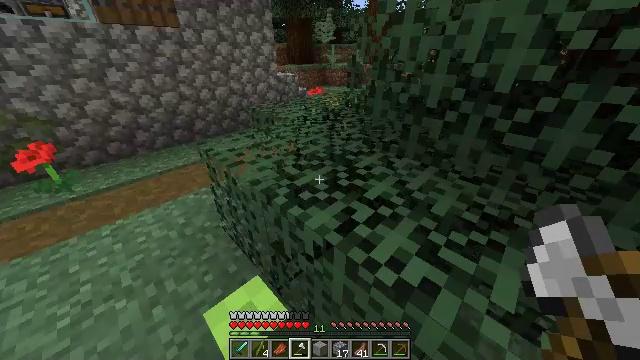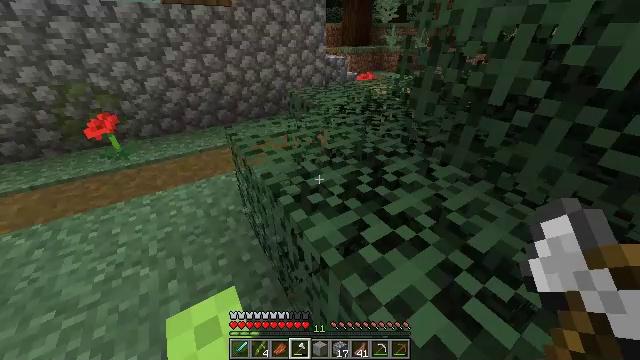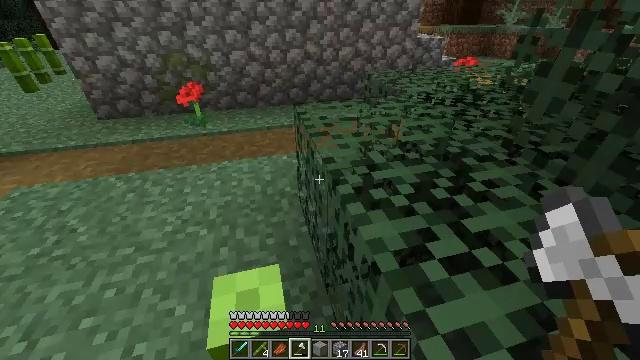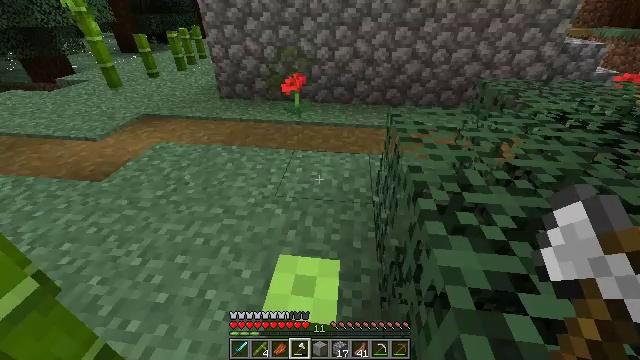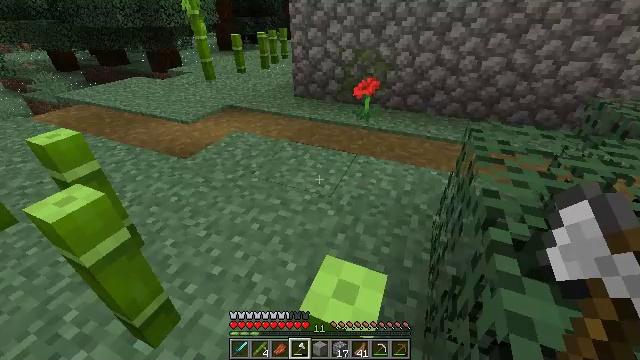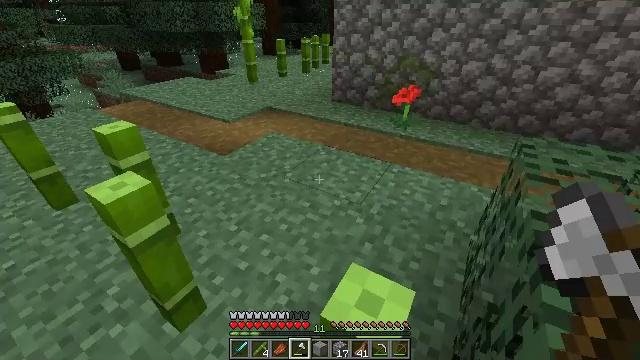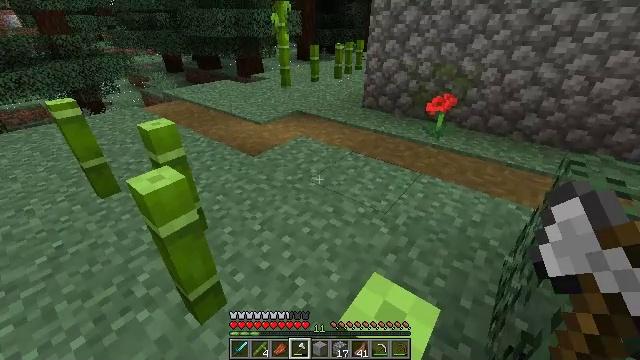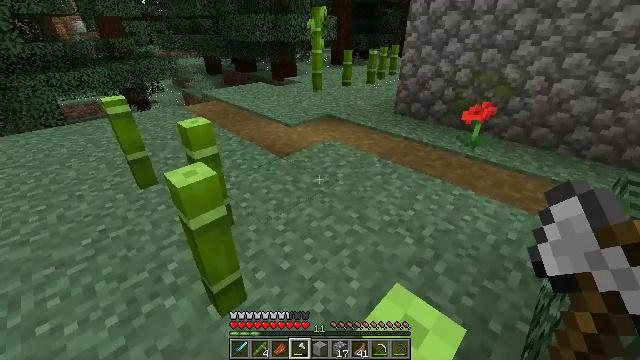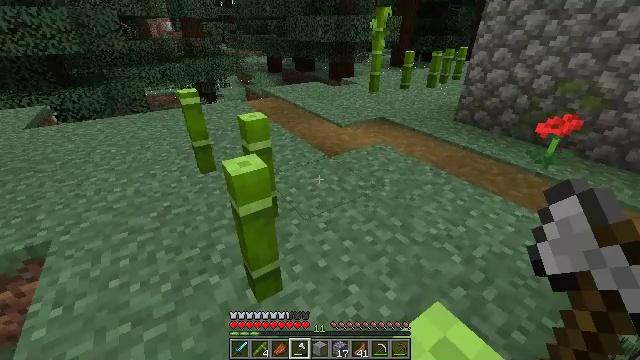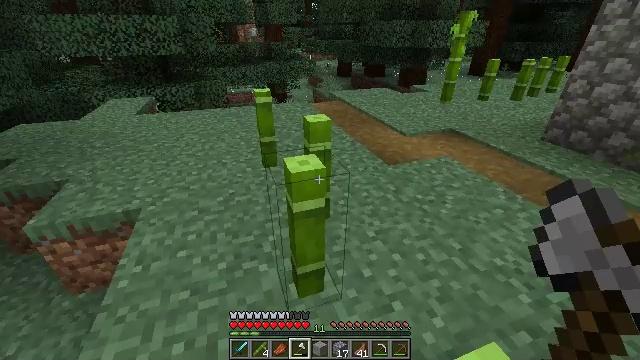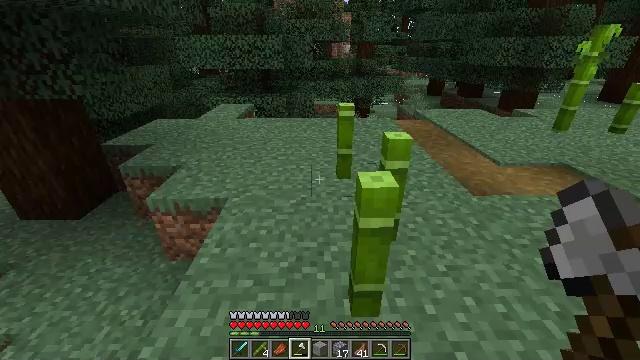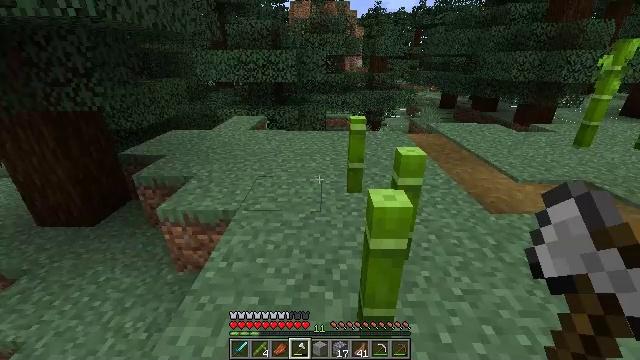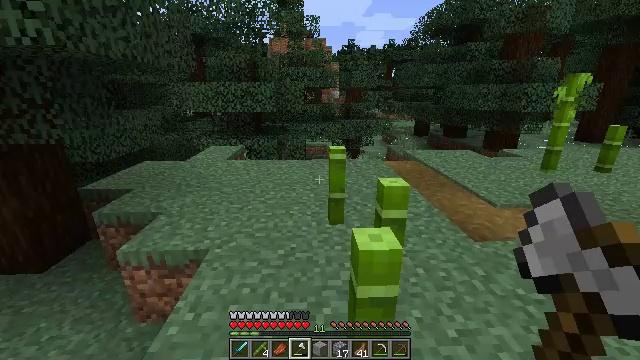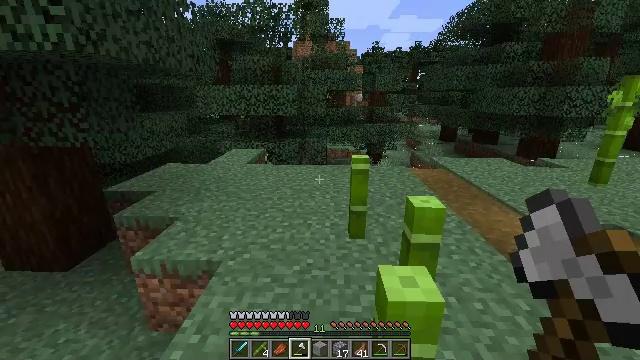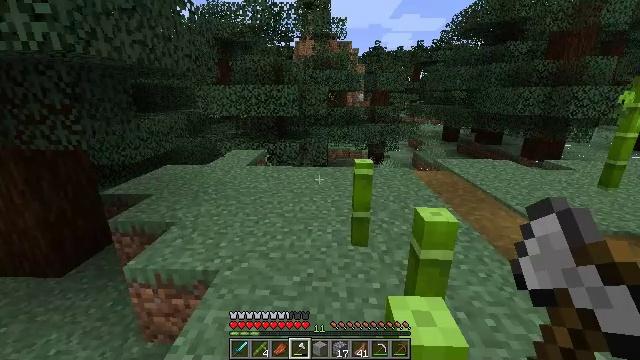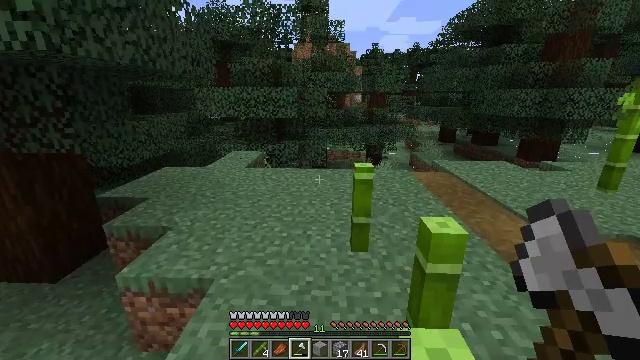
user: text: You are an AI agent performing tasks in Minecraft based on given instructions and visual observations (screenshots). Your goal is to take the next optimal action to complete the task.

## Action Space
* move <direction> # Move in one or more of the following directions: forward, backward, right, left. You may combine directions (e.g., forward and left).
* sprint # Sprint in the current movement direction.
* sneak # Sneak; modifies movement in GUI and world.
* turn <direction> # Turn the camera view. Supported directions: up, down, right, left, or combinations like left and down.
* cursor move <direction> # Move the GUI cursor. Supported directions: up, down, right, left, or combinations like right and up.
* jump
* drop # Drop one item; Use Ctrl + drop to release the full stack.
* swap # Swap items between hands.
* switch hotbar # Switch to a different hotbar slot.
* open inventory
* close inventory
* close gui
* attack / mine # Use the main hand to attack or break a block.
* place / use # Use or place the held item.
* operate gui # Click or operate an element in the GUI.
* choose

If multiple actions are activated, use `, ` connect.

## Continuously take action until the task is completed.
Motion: motion action
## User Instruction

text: Attack bamboo to gather it.
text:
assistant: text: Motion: turn left and down
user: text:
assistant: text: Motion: turn left and down
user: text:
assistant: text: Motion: turn left
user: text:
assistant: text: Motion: turn left
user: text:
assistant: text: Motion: turn left and up
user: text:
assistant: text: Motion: turn left and up
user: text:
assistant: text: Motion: turn left
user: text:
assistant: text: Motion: turn left
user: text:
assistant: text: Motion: turn left
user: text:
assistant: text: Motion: turn left and up
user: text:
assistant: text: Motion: move forward, turn left and up
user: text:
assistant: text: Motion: move forward, turn right and up
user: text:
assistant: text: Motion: move forward, turn left
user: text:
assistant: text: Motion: move forward, sprint
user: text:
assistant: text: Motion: move forward, sprint
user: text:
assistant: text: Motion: move forward, sprint
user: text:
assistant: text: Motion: move forward
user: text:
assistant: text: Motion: move forward
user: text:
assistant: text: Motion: move forward, turn left and up
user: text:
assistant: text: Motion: move forward, sprint, turn up
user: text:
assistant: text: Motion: move forward, sprint, turn right
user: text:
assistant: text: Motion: move forward, sprint, turn right
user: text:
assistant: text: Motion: move forward, turn right
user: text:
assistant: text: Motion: move forward
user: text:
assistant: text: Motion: move forward
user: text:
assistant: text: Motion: move forward, turn left
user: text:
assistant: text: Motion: move forward, turn left and up
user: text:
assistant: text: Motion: move forward, turn left and up
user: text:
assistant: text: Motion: move forward, turn left
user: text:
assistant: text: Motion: move forward